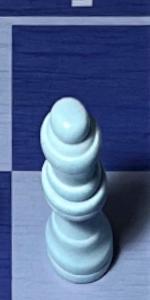
Label: Queen_White